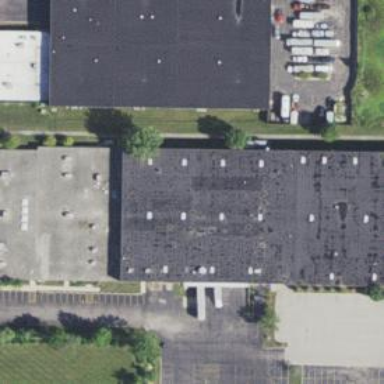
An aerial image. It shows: Industrial building.